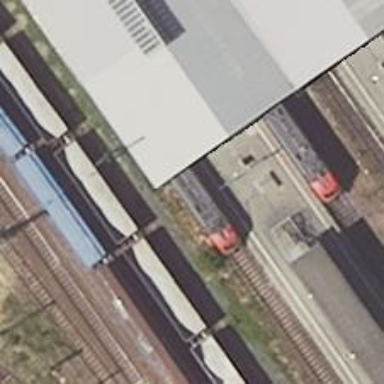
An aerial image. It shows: Railway track with electrified contact lines. This is siding track.